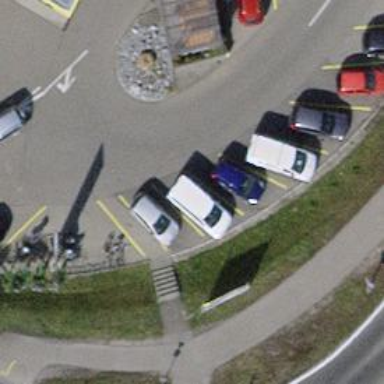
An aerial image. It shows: Set of steps on the road.